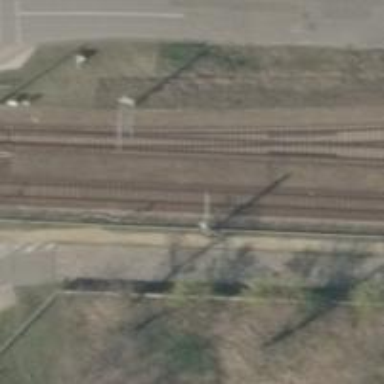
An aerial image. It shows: Milestone along the railway track with catenary mast.